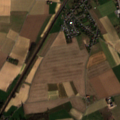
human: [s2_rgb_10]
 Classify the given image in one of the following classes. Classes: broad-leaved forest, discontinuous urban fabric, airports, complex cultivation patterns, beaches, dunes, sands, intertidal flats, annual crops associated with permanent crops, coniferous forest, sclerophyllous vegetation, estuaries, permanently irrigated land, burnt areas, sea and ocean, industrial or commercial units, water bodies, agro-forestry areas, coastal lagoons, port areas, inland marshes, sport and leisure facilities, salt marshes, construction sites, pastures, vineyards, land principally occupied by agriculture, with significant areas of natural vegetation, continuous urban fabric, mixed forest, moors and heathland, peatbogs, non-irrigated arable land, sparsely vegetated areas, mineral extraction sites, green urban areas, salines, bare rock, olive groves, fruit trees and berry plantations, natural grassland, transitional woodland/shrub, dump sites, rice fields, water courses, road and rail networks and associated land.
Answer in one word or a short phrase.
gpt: discontinuous urban fabric, non-irrigated arable land, complex cultivation patterns, land principally occupied by agriculture, with significant areas of natural vegetation